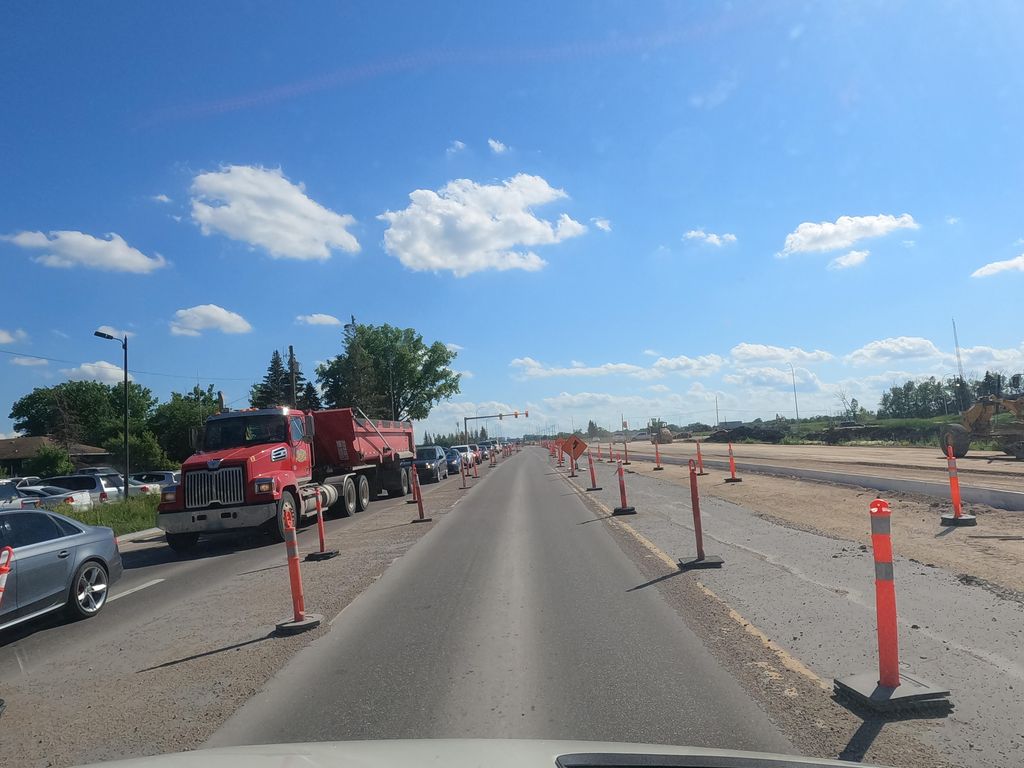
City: winnipeg